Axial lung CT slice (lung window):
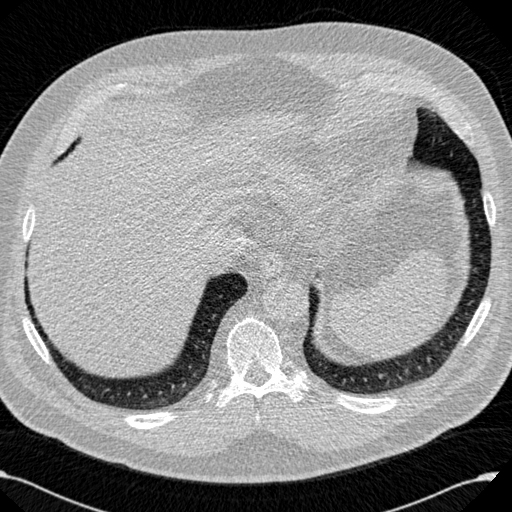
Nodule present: no